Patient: sex M, age 75
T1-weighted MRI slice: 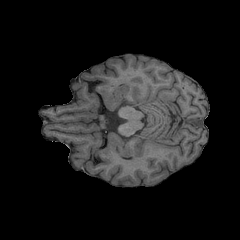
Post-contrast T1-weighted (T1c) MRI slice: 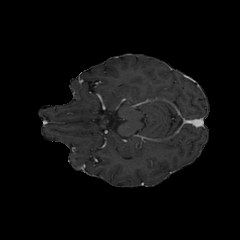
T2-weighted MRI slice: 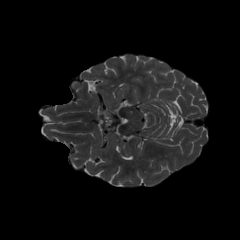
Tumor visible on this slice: no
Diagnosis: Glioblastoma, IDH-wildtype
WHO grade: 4